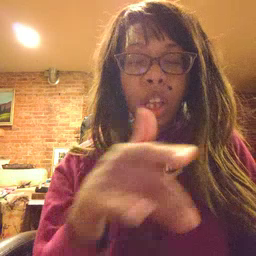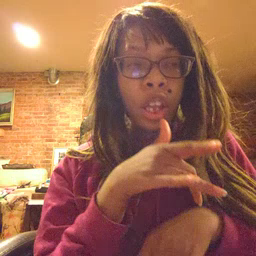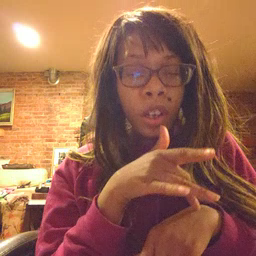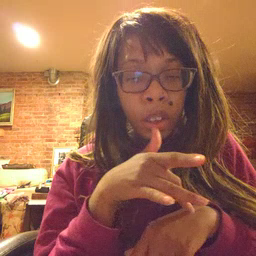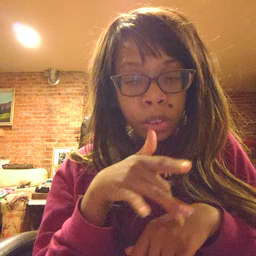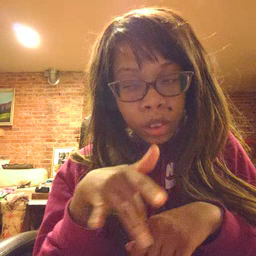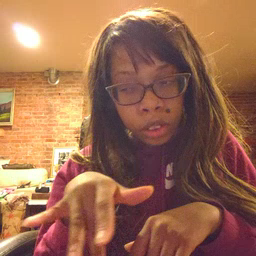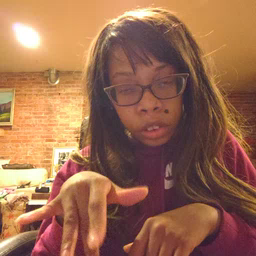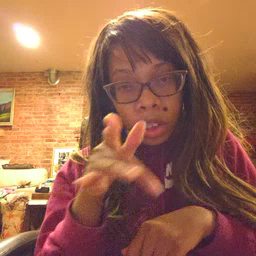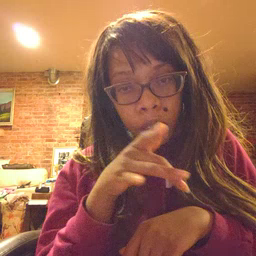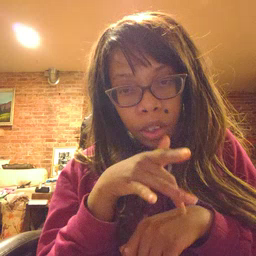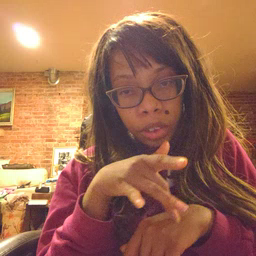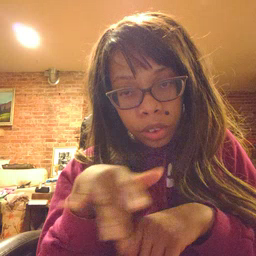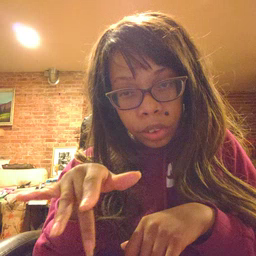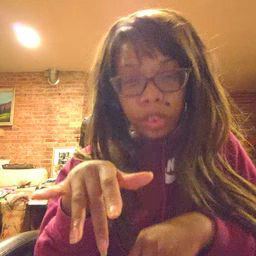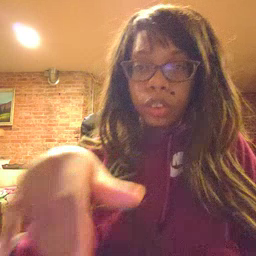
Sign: empty